Aerial crown-view tile of a tropical tree (Barro Colorado Island, Panama), acquired 20250512:
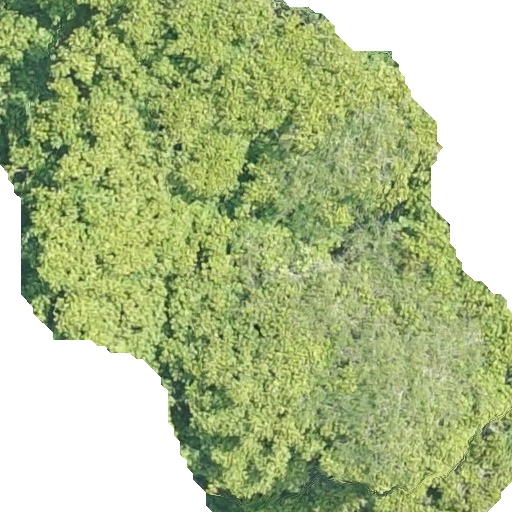
Species: Tachigali panamensis
GBIF accepted scientific name: Tachigali panamensis
Crown area: 353.497 m²